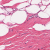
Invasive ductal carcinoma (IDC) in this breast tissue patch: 0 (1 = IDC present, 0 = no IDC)